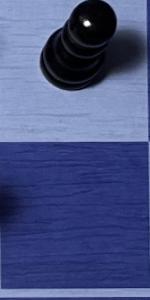
Label: Empty